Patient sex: F
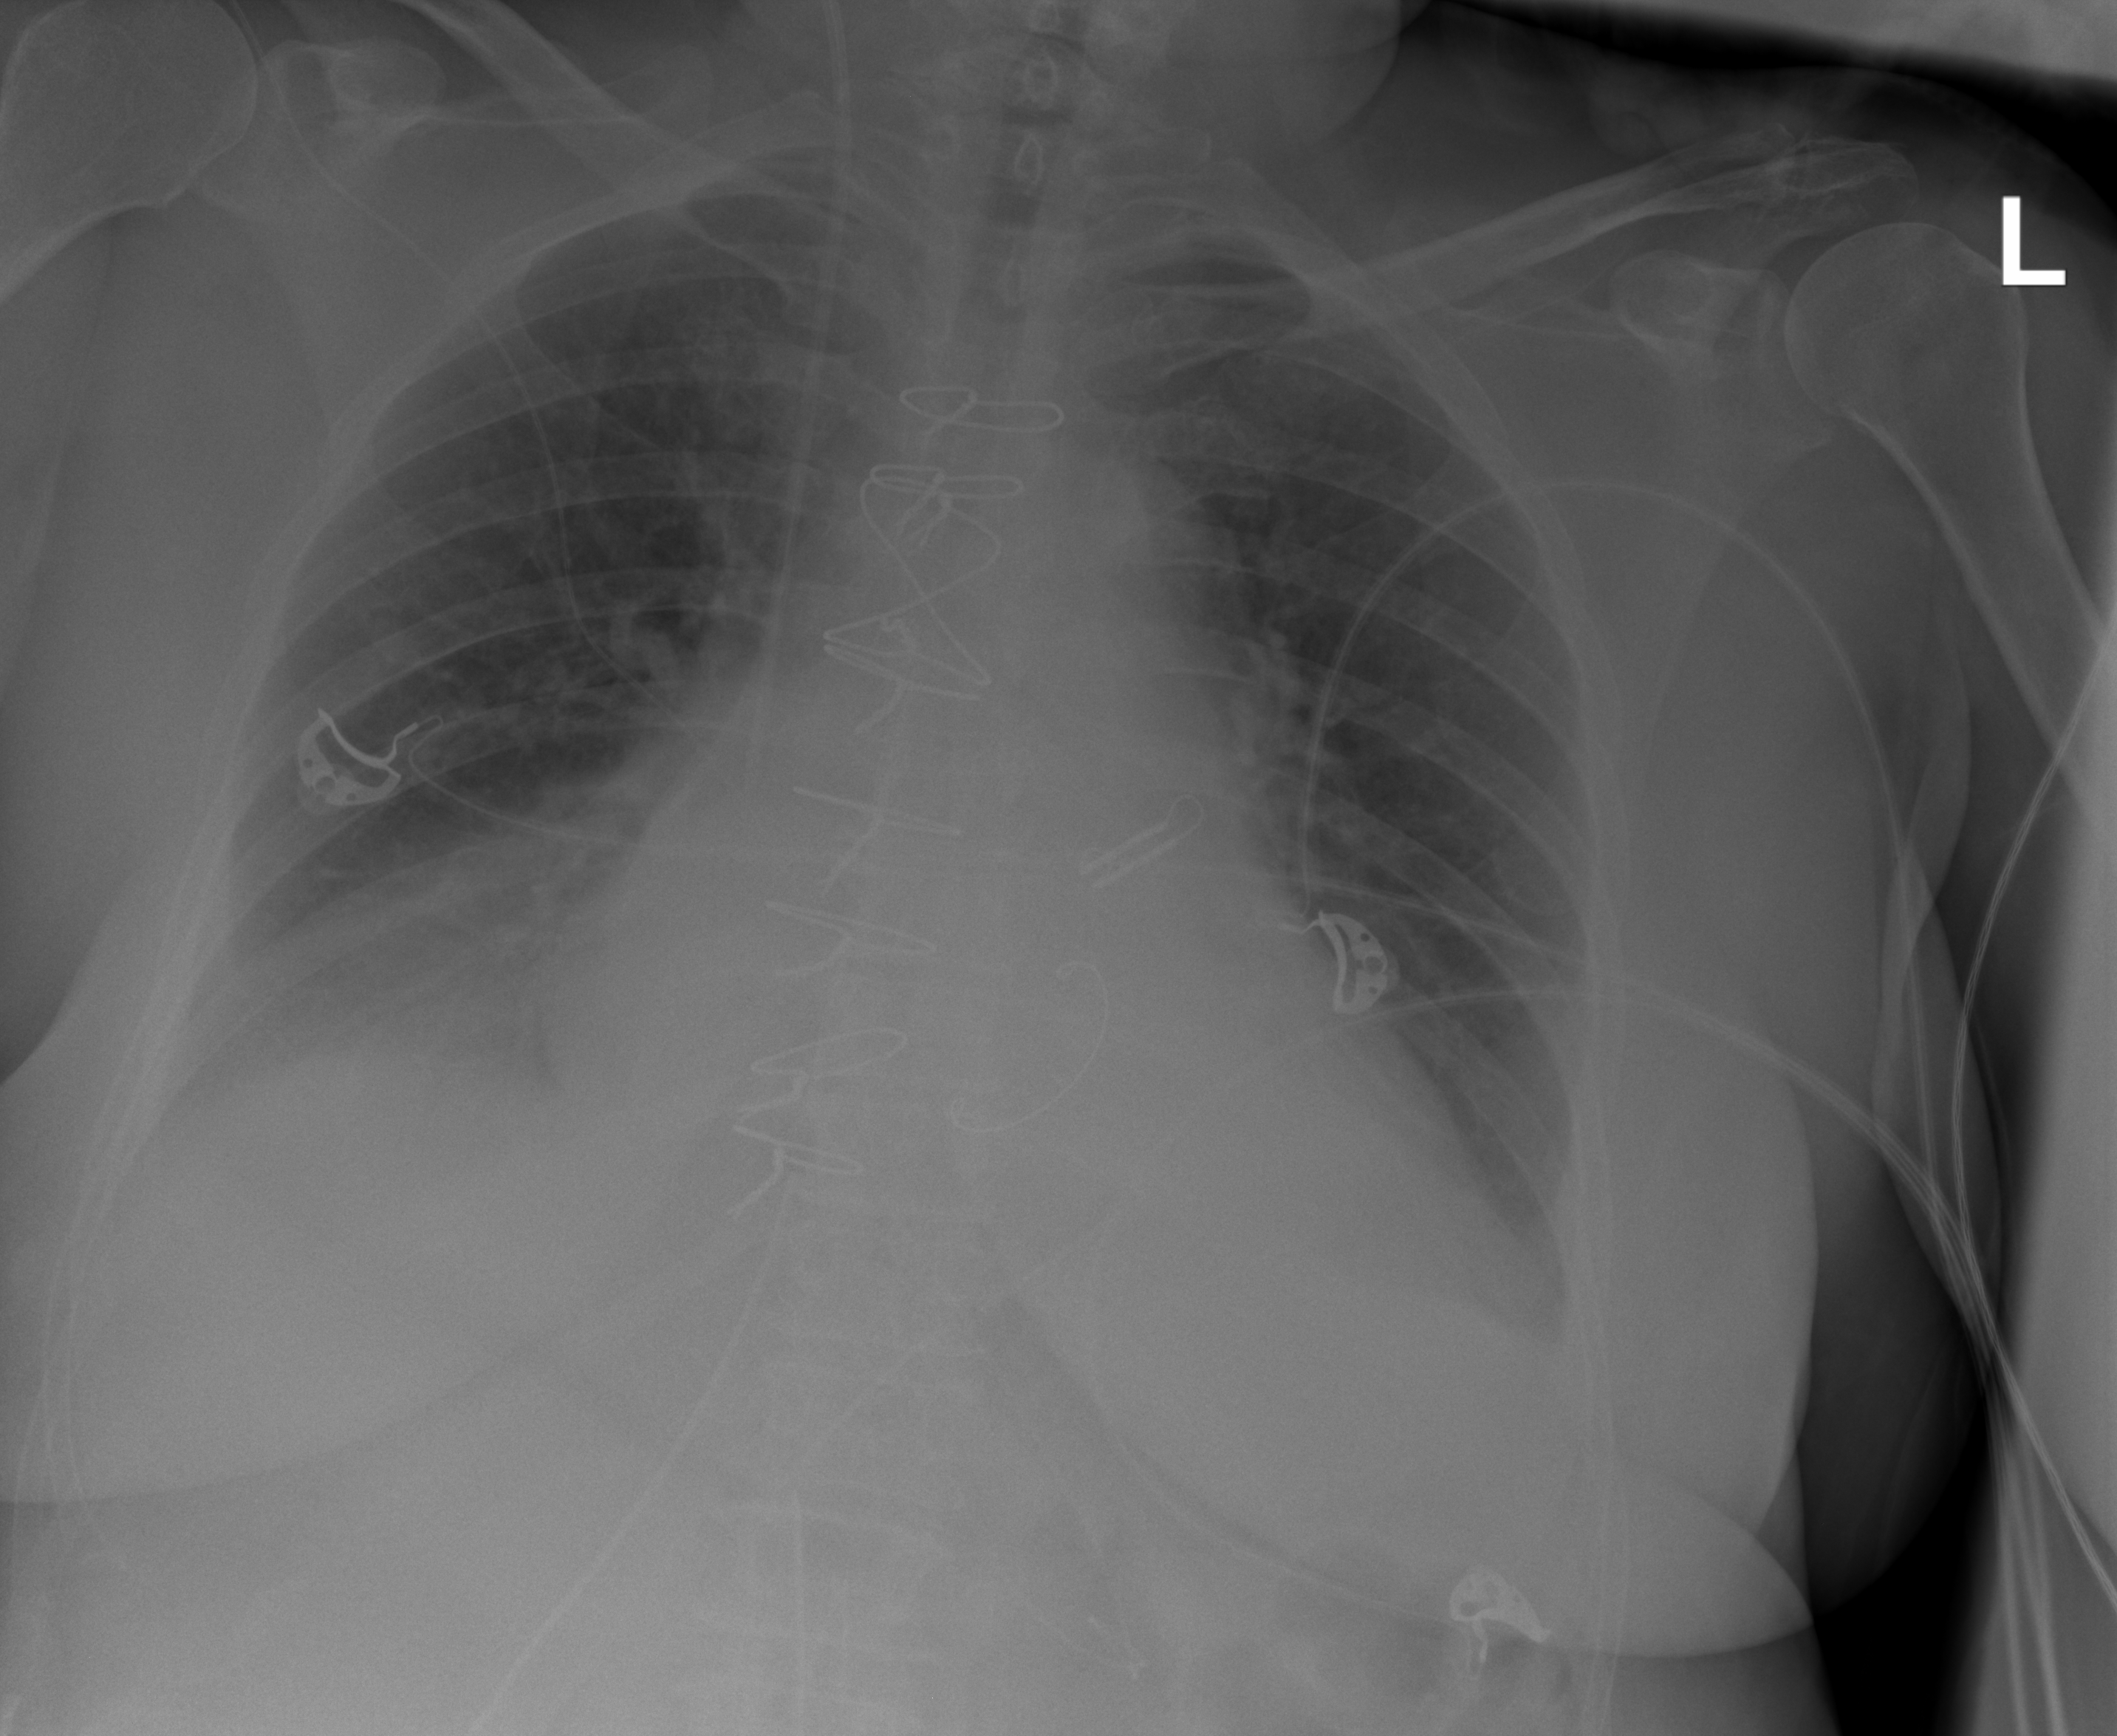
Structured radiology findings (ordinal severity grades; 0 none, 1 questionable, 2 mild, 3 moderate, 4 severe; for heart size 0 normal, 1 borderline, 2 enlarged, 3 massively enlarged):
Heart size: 2
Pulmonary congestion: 2
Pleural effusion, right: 3
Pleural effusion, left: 2
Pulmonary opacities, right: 0
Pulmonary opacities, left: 0
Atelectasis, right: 2
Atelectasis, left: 2